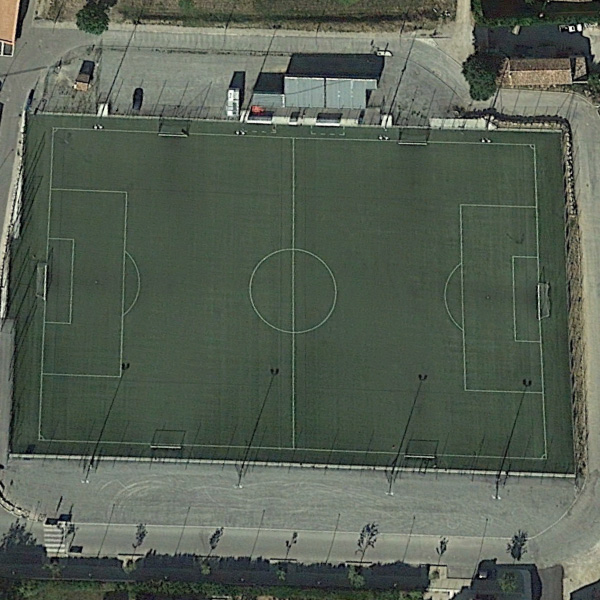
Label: Playground